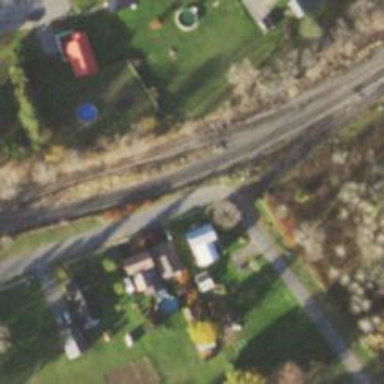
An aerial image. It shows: Railway track.